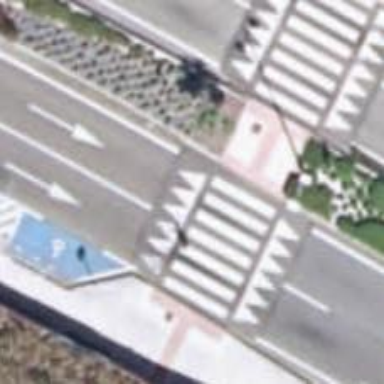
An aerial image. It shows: Zebra crossing on the road.